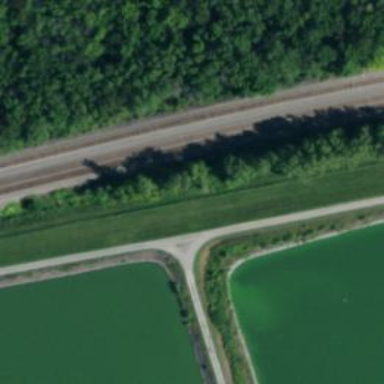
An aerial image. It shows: Railway track.